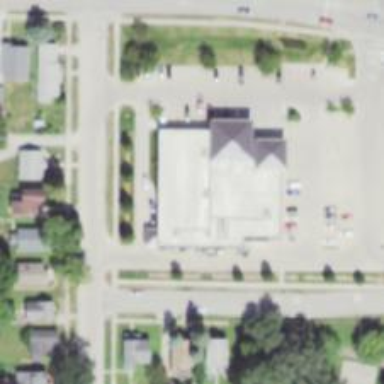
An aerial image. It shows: Pharmacy providing healthcare services.